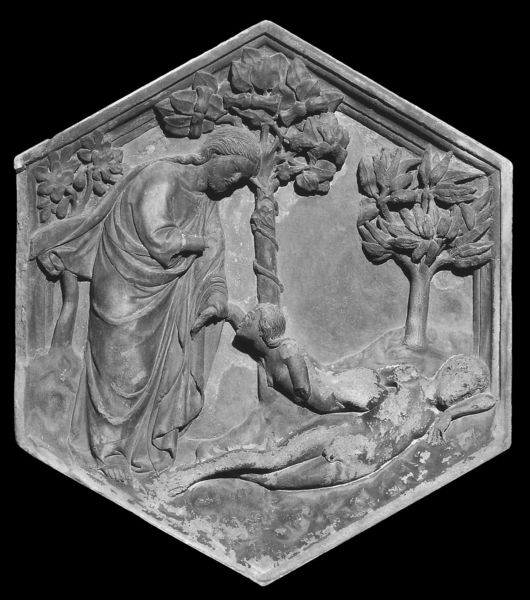
Titel: Reliefs vom Campanile des Domes in Florenz
Künstler: Andrea Pisano
Institution: Florenz, Museo dell’Opera del Duomo
Schlagwörter: baum, blätter, gott, nackt, umhang, bäume, menschen, arm, mensch, stein, tod, hügel, gewand, mantel, stehend, relief, stämme, faltenwurf, liegend, adam, eva, paradies, dom, greifen, schlange, fliese, kachel, florenz, adam und eva, seele, sechseck, bildhauer, seckseck, bildhauerarbeit, rippe, schöpfung, hexagon, reliefplatte, um, erschaffung evas, erschaffung des menschen, tonrelief, brunelschi, ripe